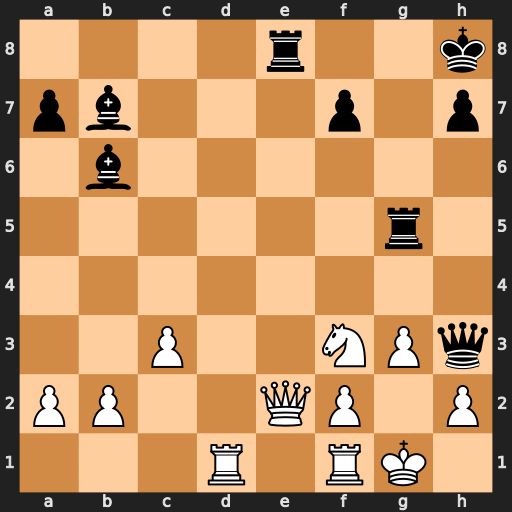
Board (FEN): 4r2k/pb3p1p/1b6/6r1/8/2P2NPq/PP2QP1P/3R1RK1
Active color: w
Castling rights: -
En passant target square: -
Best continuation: Qxe8+ Rg8 Qe5+